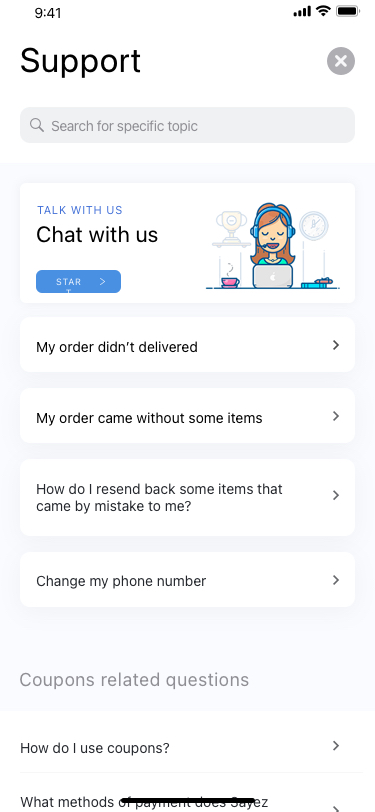
Text in this UI design:
Support
My order didn’t delivered
My order came without some items
How do I resend back some items that
came by mistake to me?
Change my phone number
Coupons related questions
How do I use coupons?
What methods of payment does 3ayez accept?
Talk with us
Chat with us
Start